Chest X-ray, AP view. Patient: 22 years old, sex F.
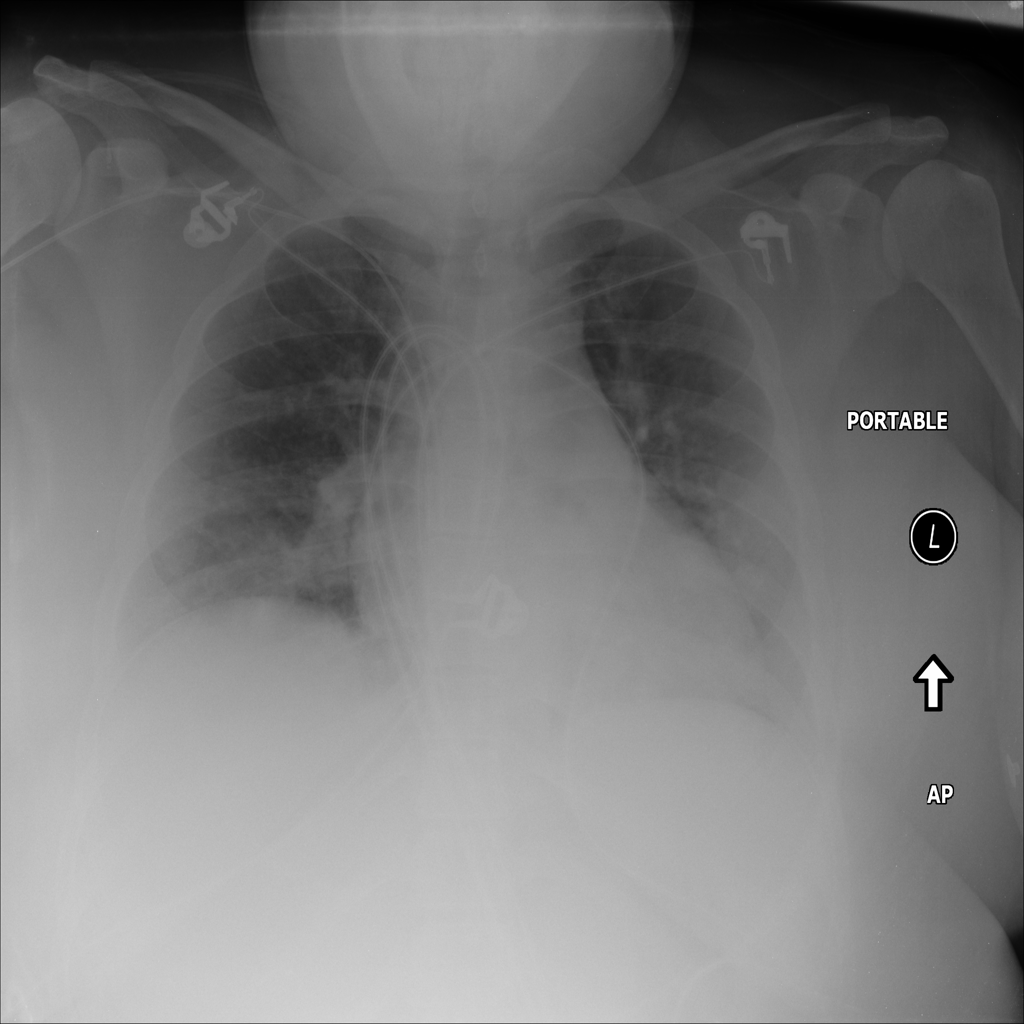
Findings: No Finding